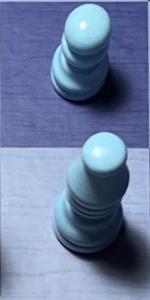
Label: Bishop_White